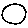
Label: circle